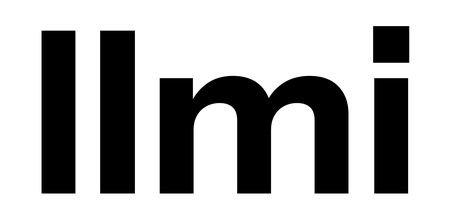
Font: InstrumentSans_Bold